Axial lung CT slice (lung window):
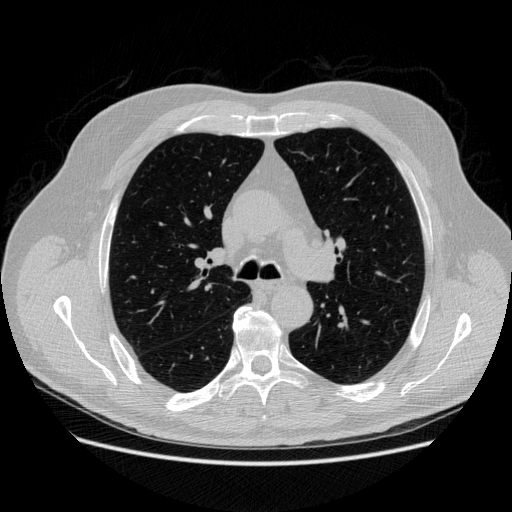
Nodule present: no